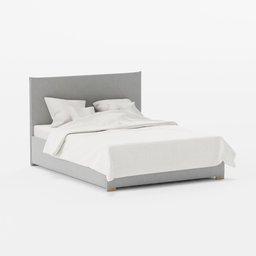
Label: furniture